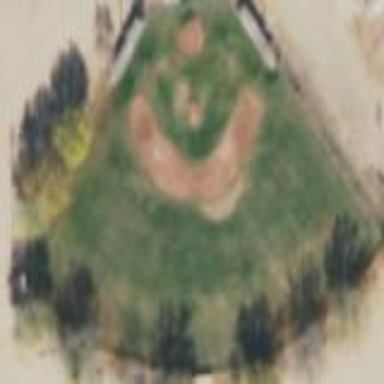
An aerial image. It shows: Baseball pitch for leisure land activities.